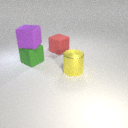
large red rubber cube to the left of large yellow metal cylinder